Question: I have a Http request which give me the following Json that save in an observable
'''
{
"proyecto":{
"nombre": "Mercado de Ideas",
"tecnologias": [
{
"nombre": ".NET",
"icono": "http://getsetwebsite.com/wp-content/uploads/2016/07/net.png"
},
{
"nombre": "Angular",
"icono": "http://fourcast.io/wp-content/uploads/2016/10/angular.png"
}
],
"tiempo_restante": 80,
"alcance_restante": 90,
"recursos_devengados": 22
}
}
'''
and save the observable with the following code
'''
import { Component } from '@angular/core';
import { NavController, NavParams } from 'ionic-angular';
import { Observable } from 'rxjs/Observable';
import { KpisProvider } from '../../providers/kpis/kpis';
/**
* Generated class for the ProyectoDetailsPage page.
*
* See http://ionicframework.com/docs/components/#navigation for more info
* on Ionic pages and navigation.
*/
@Component({
selector: 'page-proyecto-details',
templateUrl: 'proyecto-details.html',
})
export class ProyectoDetailsPage {
public projectID: number;
public project : Observable<any>;
constructor(
public navCtrl : NavController,
public navParams: NavParams,
public kpis : KpisProvider
) {
this.projectID = this.navParams.get("projectID");
console.log(this.projectID)
}
ionViewDidLoad() {
console.log('ionViewDidLoad ProyectoDetailsPage');
this.project = this.kpis.getUserDetails(this.projectID);
console.log(this.project);
}
}
'''
How to get the parameters, for example the "nombre" or "tiempo_restante" in the html? and obtain something like that

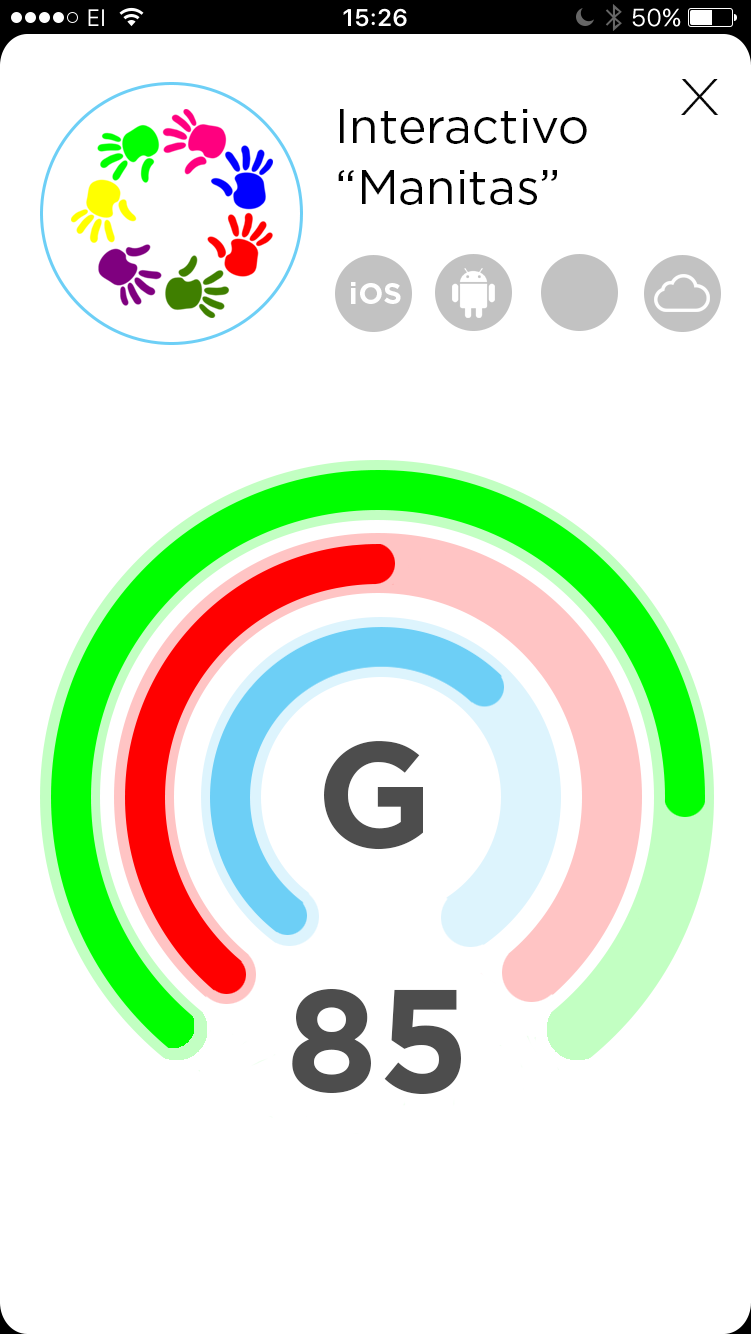
Answer: You have to subscribe to observable inorder to receive a data from it
'''
this.kpis.getUserDetails(this.projectID).subscribe(
(data) => this.project = data
);
'''
'''
{{project?.proyecto?.tiempo_restante}}
{{project?.proyecto?.nombre}}
'''
---
Otherway you can implicitly subscribe to observable by using 'async' pipe over the HTML.
'''
<div *ngFor="let item in (project | async)?.proyecto.tecnologias">
{{item.nombre}}
{{item.icono}}
</div>
'''